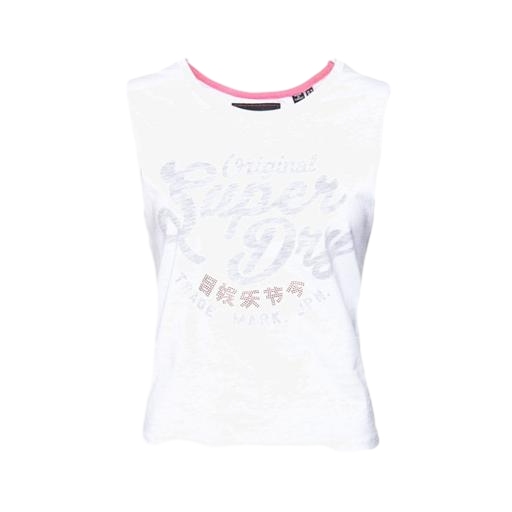
branded tank-top, white graphic muscle tank, white graphic tank top, white background